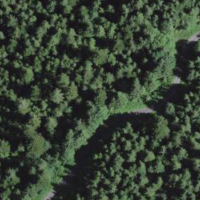
EUNIS habitat code: 43
Species observed at this site:
Petasites albus